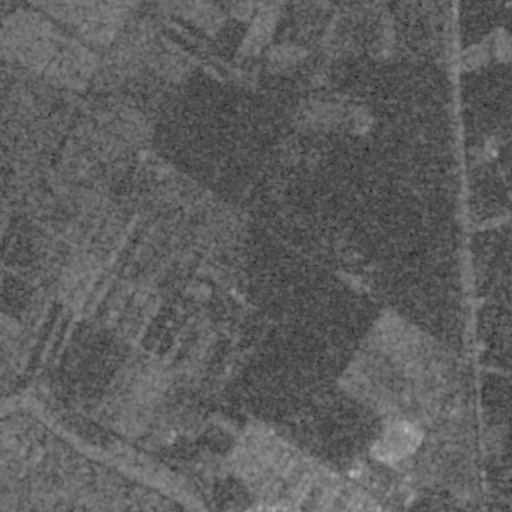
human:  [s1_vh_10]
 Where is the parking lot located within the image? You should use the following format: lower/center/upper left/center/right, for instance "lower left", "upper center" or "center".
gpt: The parking lot is located in the lower right of the image.
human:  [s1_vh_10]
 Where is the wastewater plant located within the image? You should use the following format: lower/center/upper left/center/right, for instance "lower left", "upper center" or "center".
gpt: The wastewater plant is located in the lower center of the image.
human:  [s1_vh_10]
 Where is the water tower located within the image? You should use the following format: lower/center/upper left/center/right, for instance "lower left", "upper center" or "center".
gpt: The water tower is located in the lower right of the image.
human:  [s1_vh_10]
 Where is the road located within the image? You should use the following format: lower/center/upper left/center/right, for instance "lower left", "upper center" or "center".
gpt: There is no road in the image.

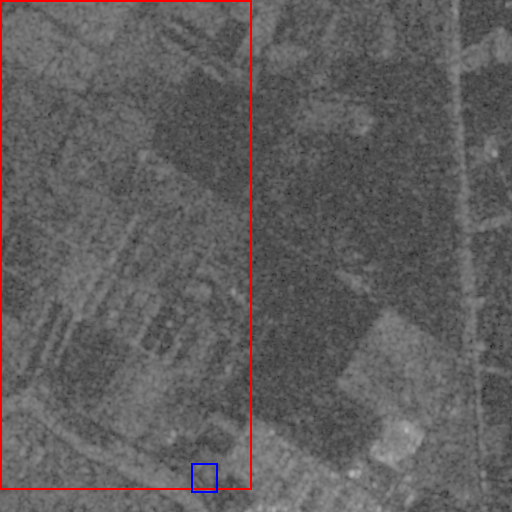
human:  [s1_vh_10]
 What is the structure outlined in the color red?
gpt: The structure outlined in red is a crop field.
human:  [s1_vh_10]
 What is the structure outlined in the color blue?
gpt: The structure outlined in blue is a wastewater plant.
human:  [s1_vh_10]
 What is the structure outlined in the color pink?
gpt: There is no pink outline.